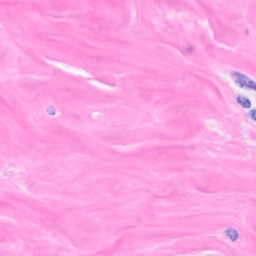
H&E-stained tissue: Breast